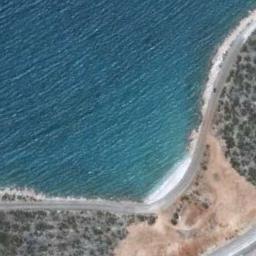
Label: beach